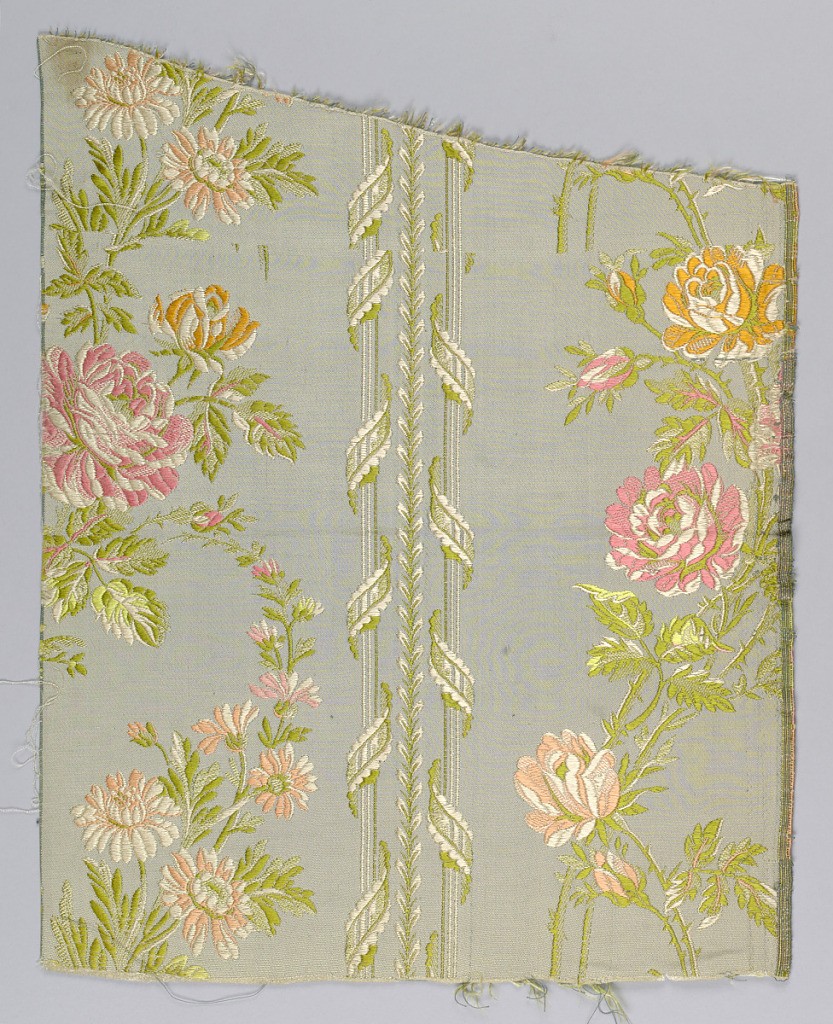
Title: Sample
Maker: Orinoka Mills, Philadelphia, Pennsylvania, USA
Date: ca. 1910
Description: light blue/green with pinks and oranges, columns of ribbons and flowers